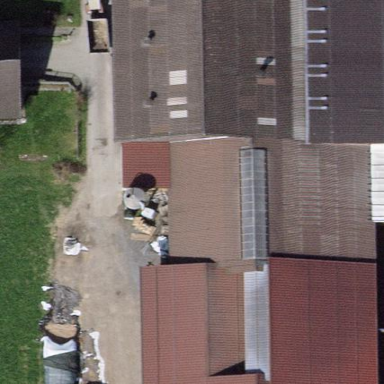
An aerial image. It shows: Farm building.